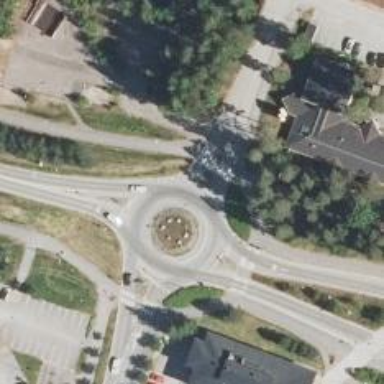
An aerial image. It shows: Asphalt road that is secondary route leading to roundabout.